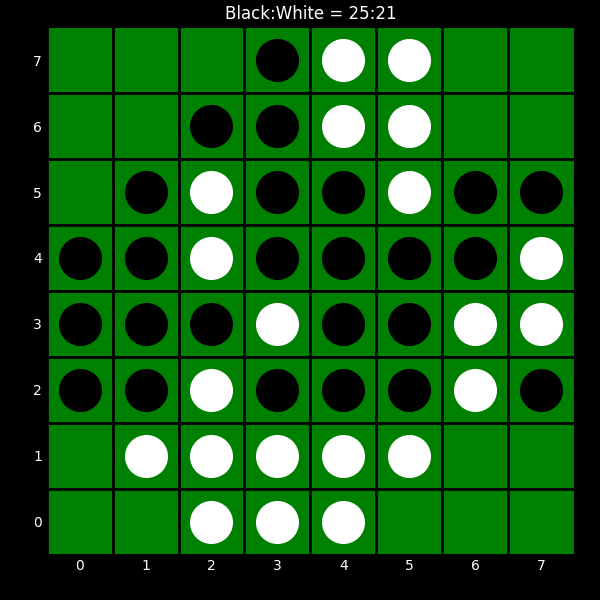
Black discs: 25
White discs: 21